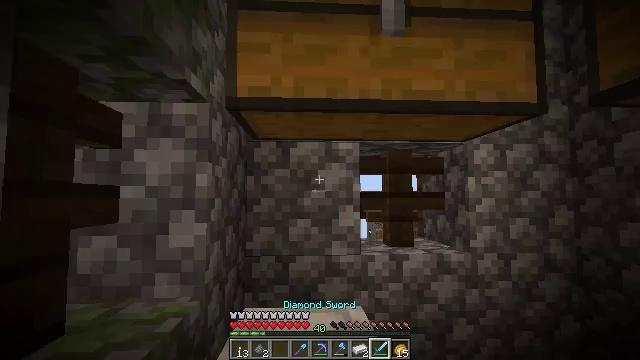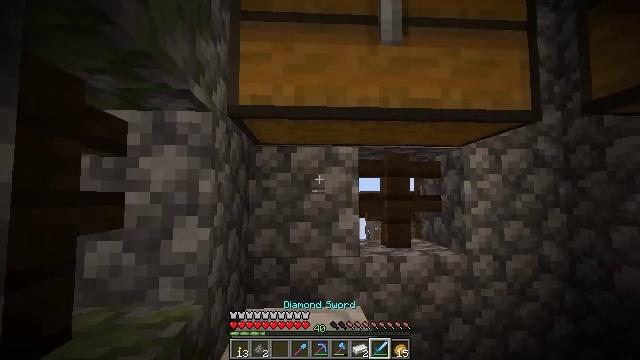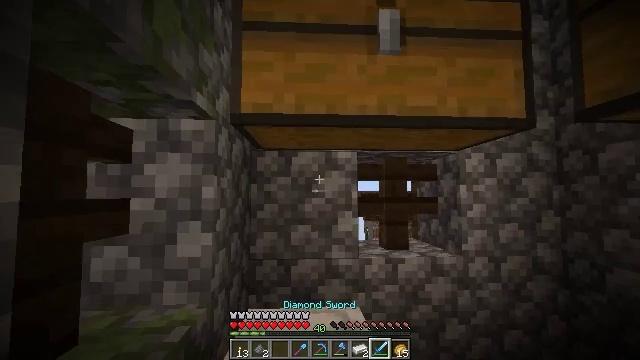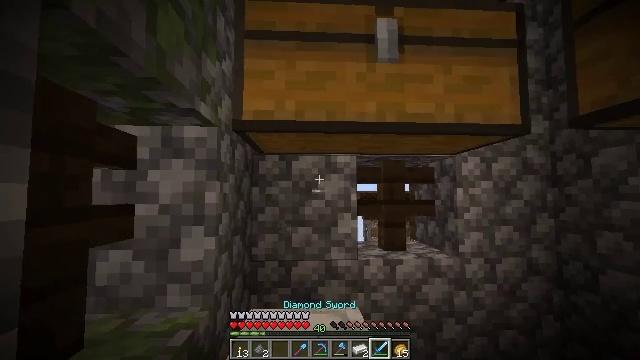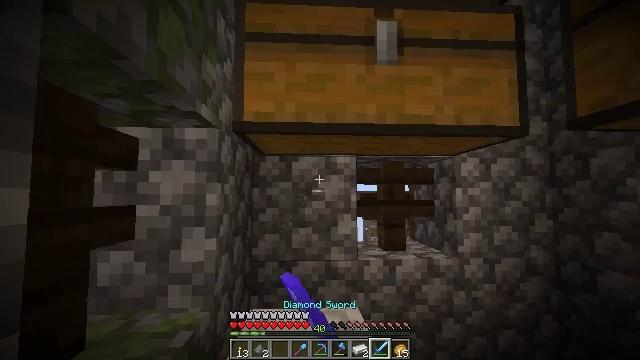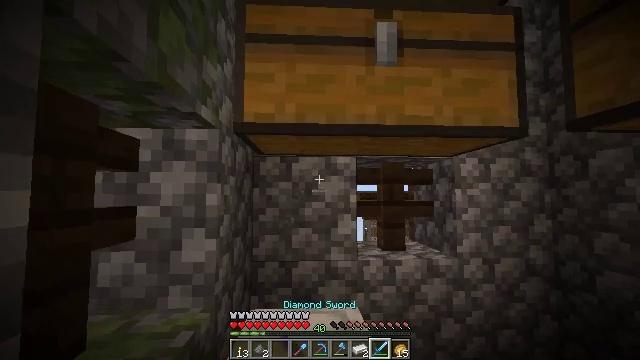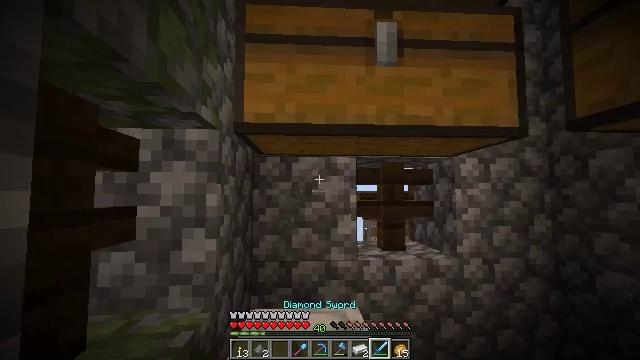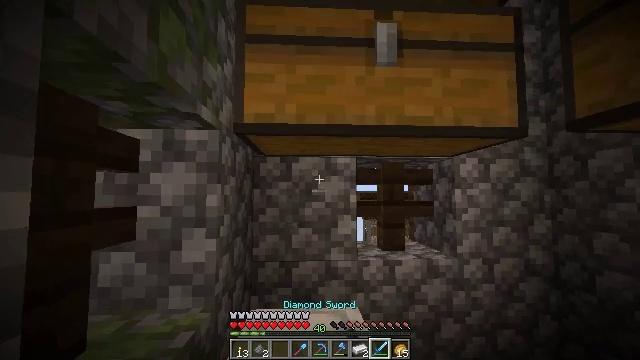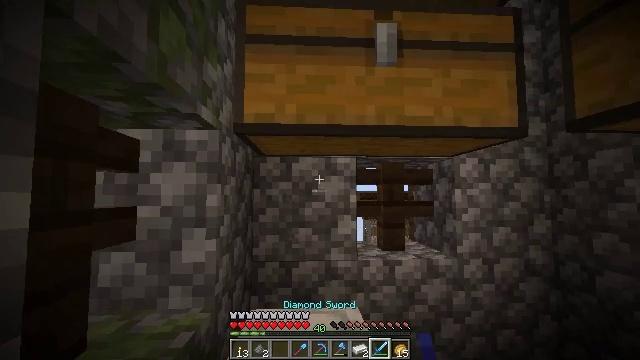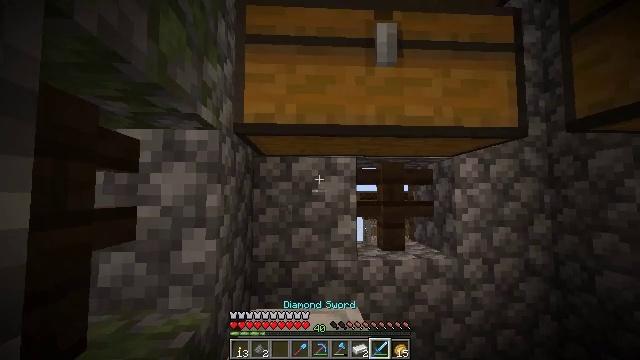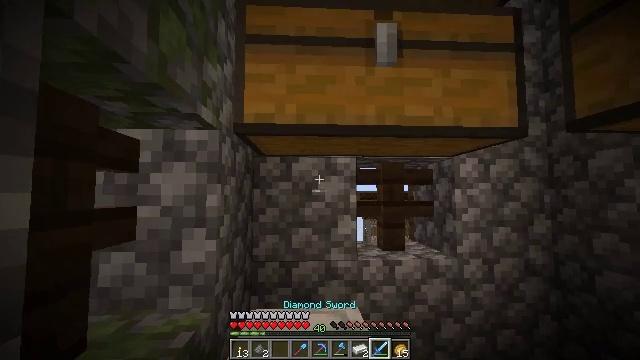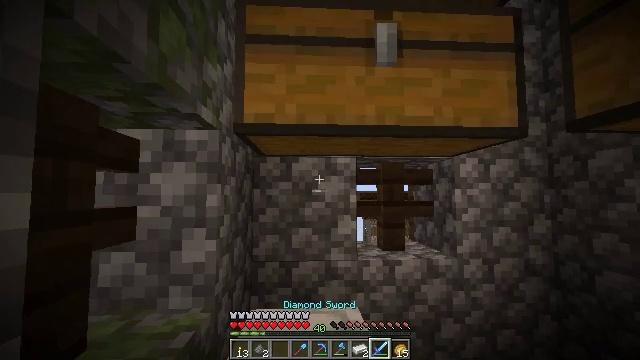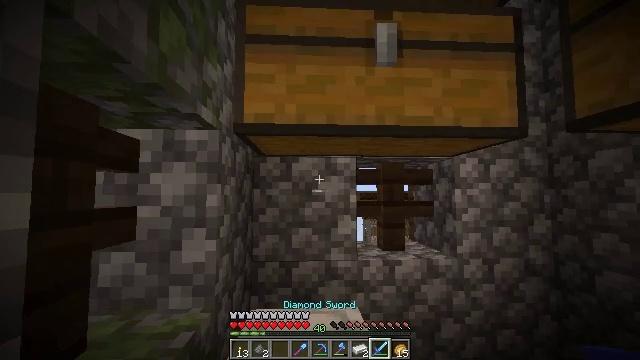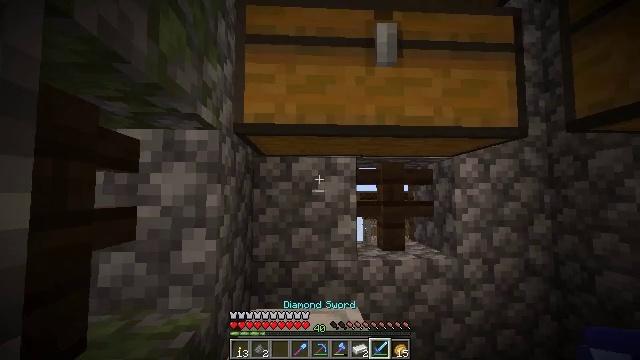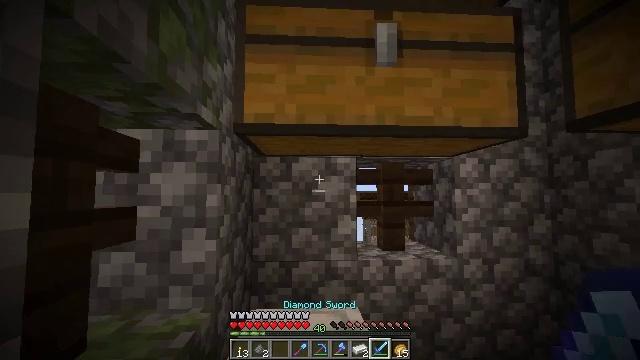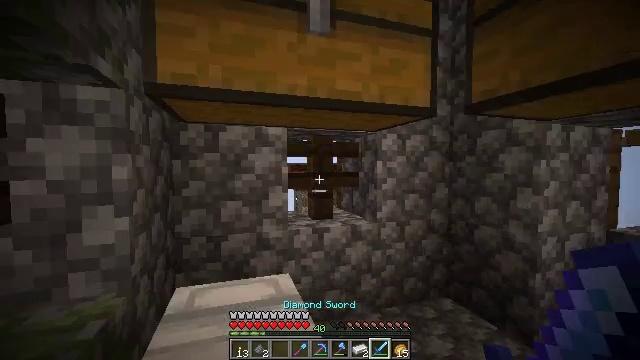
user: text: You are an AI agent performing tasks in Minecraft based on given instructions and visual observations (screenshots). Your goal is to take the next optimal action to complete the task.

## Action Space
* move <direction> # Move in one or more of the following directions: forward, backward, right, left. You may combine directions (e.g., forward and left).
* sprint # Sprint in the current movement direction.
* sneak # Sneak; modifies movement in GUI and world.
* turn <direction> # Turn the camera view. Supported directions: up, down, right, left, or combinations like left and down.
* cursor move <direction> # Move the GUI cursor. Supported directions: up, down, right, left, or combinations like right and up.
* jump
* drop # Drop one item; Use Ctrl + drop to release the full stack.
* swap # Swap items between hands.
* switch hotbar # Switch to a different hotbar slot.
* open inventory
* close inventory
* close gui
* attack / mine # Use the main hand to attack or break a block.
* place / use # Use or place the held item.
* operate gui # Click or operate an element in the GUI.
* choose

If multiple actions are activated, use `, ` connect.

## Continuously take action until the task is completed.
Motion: motion action
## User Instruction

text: Open the crafting table and craft a dried kelp block with kelp.
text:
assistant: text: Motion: no_op
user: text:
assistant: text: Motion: no_op
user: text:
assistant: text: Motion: attack / mine
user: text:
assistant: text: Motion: attack / mine
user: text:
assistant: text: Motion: no_op
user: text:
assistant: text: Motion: no_op
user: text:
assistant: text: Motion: no_op
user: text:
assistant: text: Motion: no_op
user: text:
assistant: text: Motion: no_op
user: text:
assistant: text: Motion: no_op
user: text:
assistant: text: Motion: no_op
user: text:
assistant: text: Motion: no_op
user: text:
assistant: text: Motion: no_op
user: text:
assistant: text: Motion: no_op
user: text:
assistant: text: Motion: turn right and down
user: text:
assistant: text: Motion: turn right and down
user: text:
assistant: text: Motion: turn right and down
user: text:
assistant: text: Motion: no_op
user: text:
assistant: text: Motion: no_op
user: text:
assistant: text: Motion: no_op
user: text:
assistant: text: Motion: no_op
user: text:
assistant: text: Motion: turn right and down
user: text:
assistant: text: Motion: turn right and down
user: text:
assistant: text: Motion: move forward, turn down
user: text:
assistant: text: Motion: move forward, turn left and down
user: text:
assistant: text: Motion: move forward, turn left and down
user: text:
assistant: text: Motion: move forward and move left, turn left and down
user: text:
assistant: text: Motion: move forward and move left
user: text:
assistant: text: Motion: move forward and move left, turn right
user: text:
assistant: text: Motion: move forward and move left, turn right